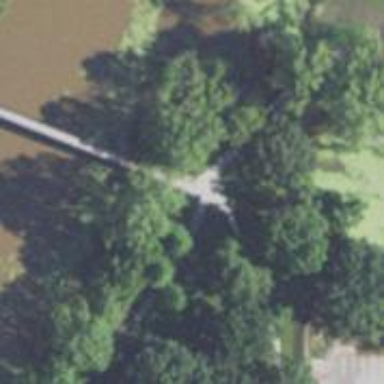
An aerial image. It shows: Path.